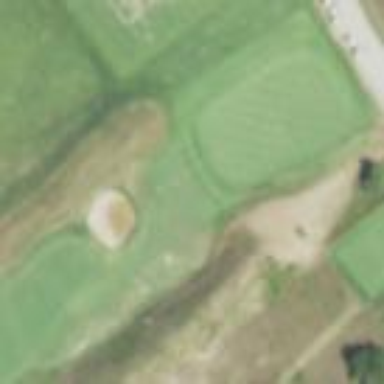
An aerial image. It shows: Golf fairway surrounded by grass.